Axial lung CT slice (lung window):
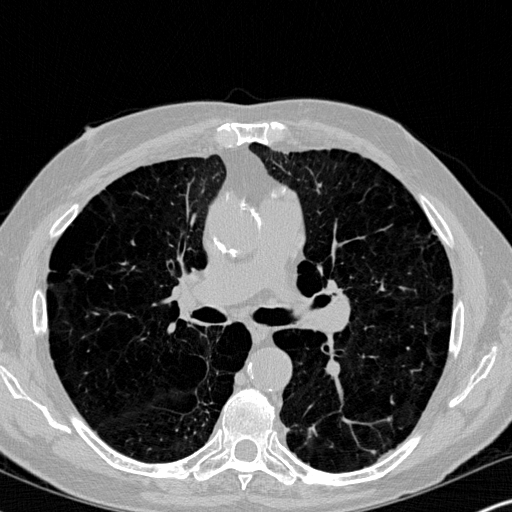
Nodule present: no